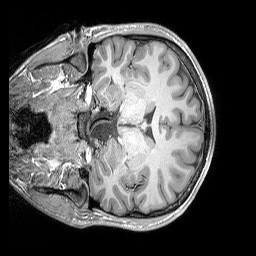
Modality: T1w
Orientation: coronal
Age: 21
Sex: male
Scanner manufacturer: siemens
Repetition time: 2.25 s
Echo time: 0.00302 s